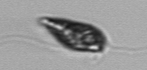
Label: Euglena